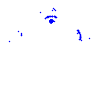
Particle: electron